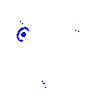
Particle: pion